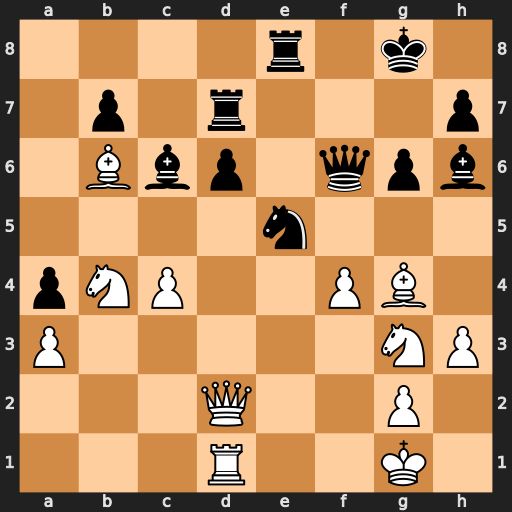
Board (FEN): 4r1k1/1p1r3p/1Bbp1qpb/4n3/pNP2PB1/P5NP/3Q2P1/3R2K1
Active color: w
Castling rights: -
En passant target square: -
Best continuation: fxe5 Bxd2 exf6